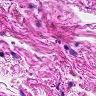
Metastatic tissue present: no